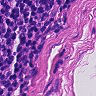
Metastatic tissue present: no